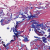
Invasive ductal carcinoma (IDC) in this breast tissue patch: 0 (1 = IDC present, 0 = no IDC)